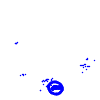
Particle: electron